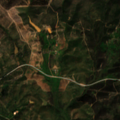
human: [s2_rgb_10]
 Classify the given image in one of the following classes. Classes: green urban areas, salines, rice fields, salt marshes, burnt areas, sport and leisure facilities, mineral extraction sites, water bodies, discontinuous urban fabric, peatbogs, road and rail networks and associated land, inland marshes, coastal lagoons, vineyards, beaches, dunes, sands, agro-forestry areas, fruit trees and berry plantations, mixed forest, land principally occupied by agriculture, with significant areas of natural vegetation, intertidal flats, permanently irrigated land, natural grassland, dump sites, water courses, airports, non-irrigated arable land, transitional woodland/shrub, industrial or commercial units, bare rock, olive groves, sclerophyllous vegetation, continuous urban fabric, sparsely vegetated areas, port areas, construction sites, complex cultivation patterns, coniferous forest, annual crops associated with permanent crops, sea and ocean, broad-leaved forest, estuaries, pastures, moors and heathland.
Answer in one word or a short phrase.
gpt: land principally occupied by agriculture, with significant areas of natural vegetation, sclerophyllous vegetation, transitional woodland/shrub